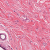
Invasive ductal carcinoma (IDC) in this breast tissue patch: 0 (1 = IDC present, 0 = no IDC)